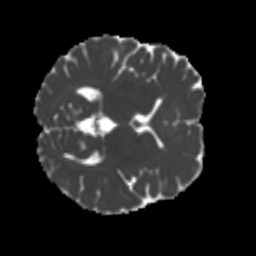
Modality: MD
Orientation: axial
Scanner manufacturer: siemens
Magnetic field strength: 3 T
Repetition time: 4 s
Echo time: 0.0594 s